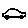
Label: car